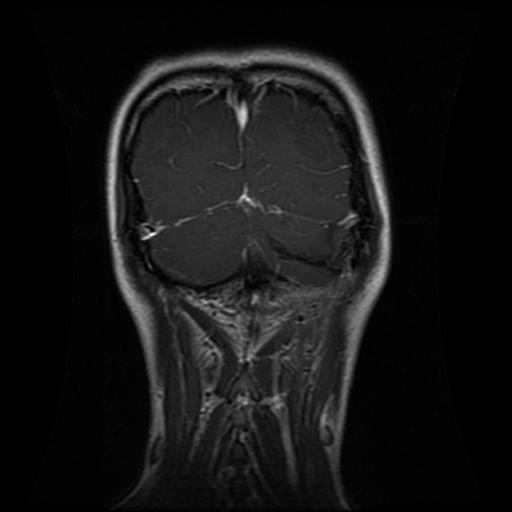
Label: glioma